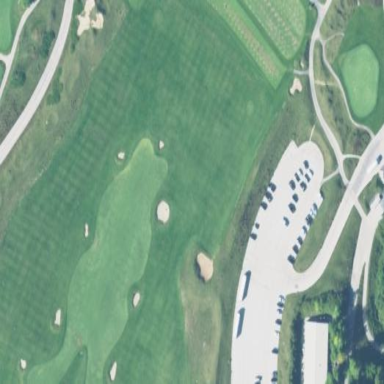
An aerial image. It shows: Driving range for golfing on grass surface.